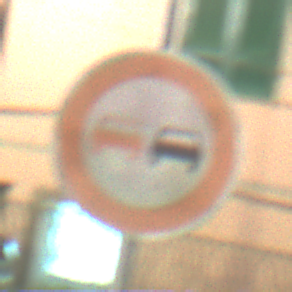
Verkehrszeichen: Ueberholverbot
Umgebung: Outdoor, Urban
Tageszeit: Night
Wetter: PartlyCloudy
Licht: Artificial
Jahreszeit: NotSpecified
Kontrast: HighContrast